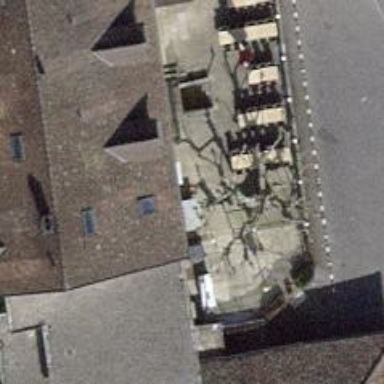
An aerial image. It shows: Restaurant.